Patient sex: M
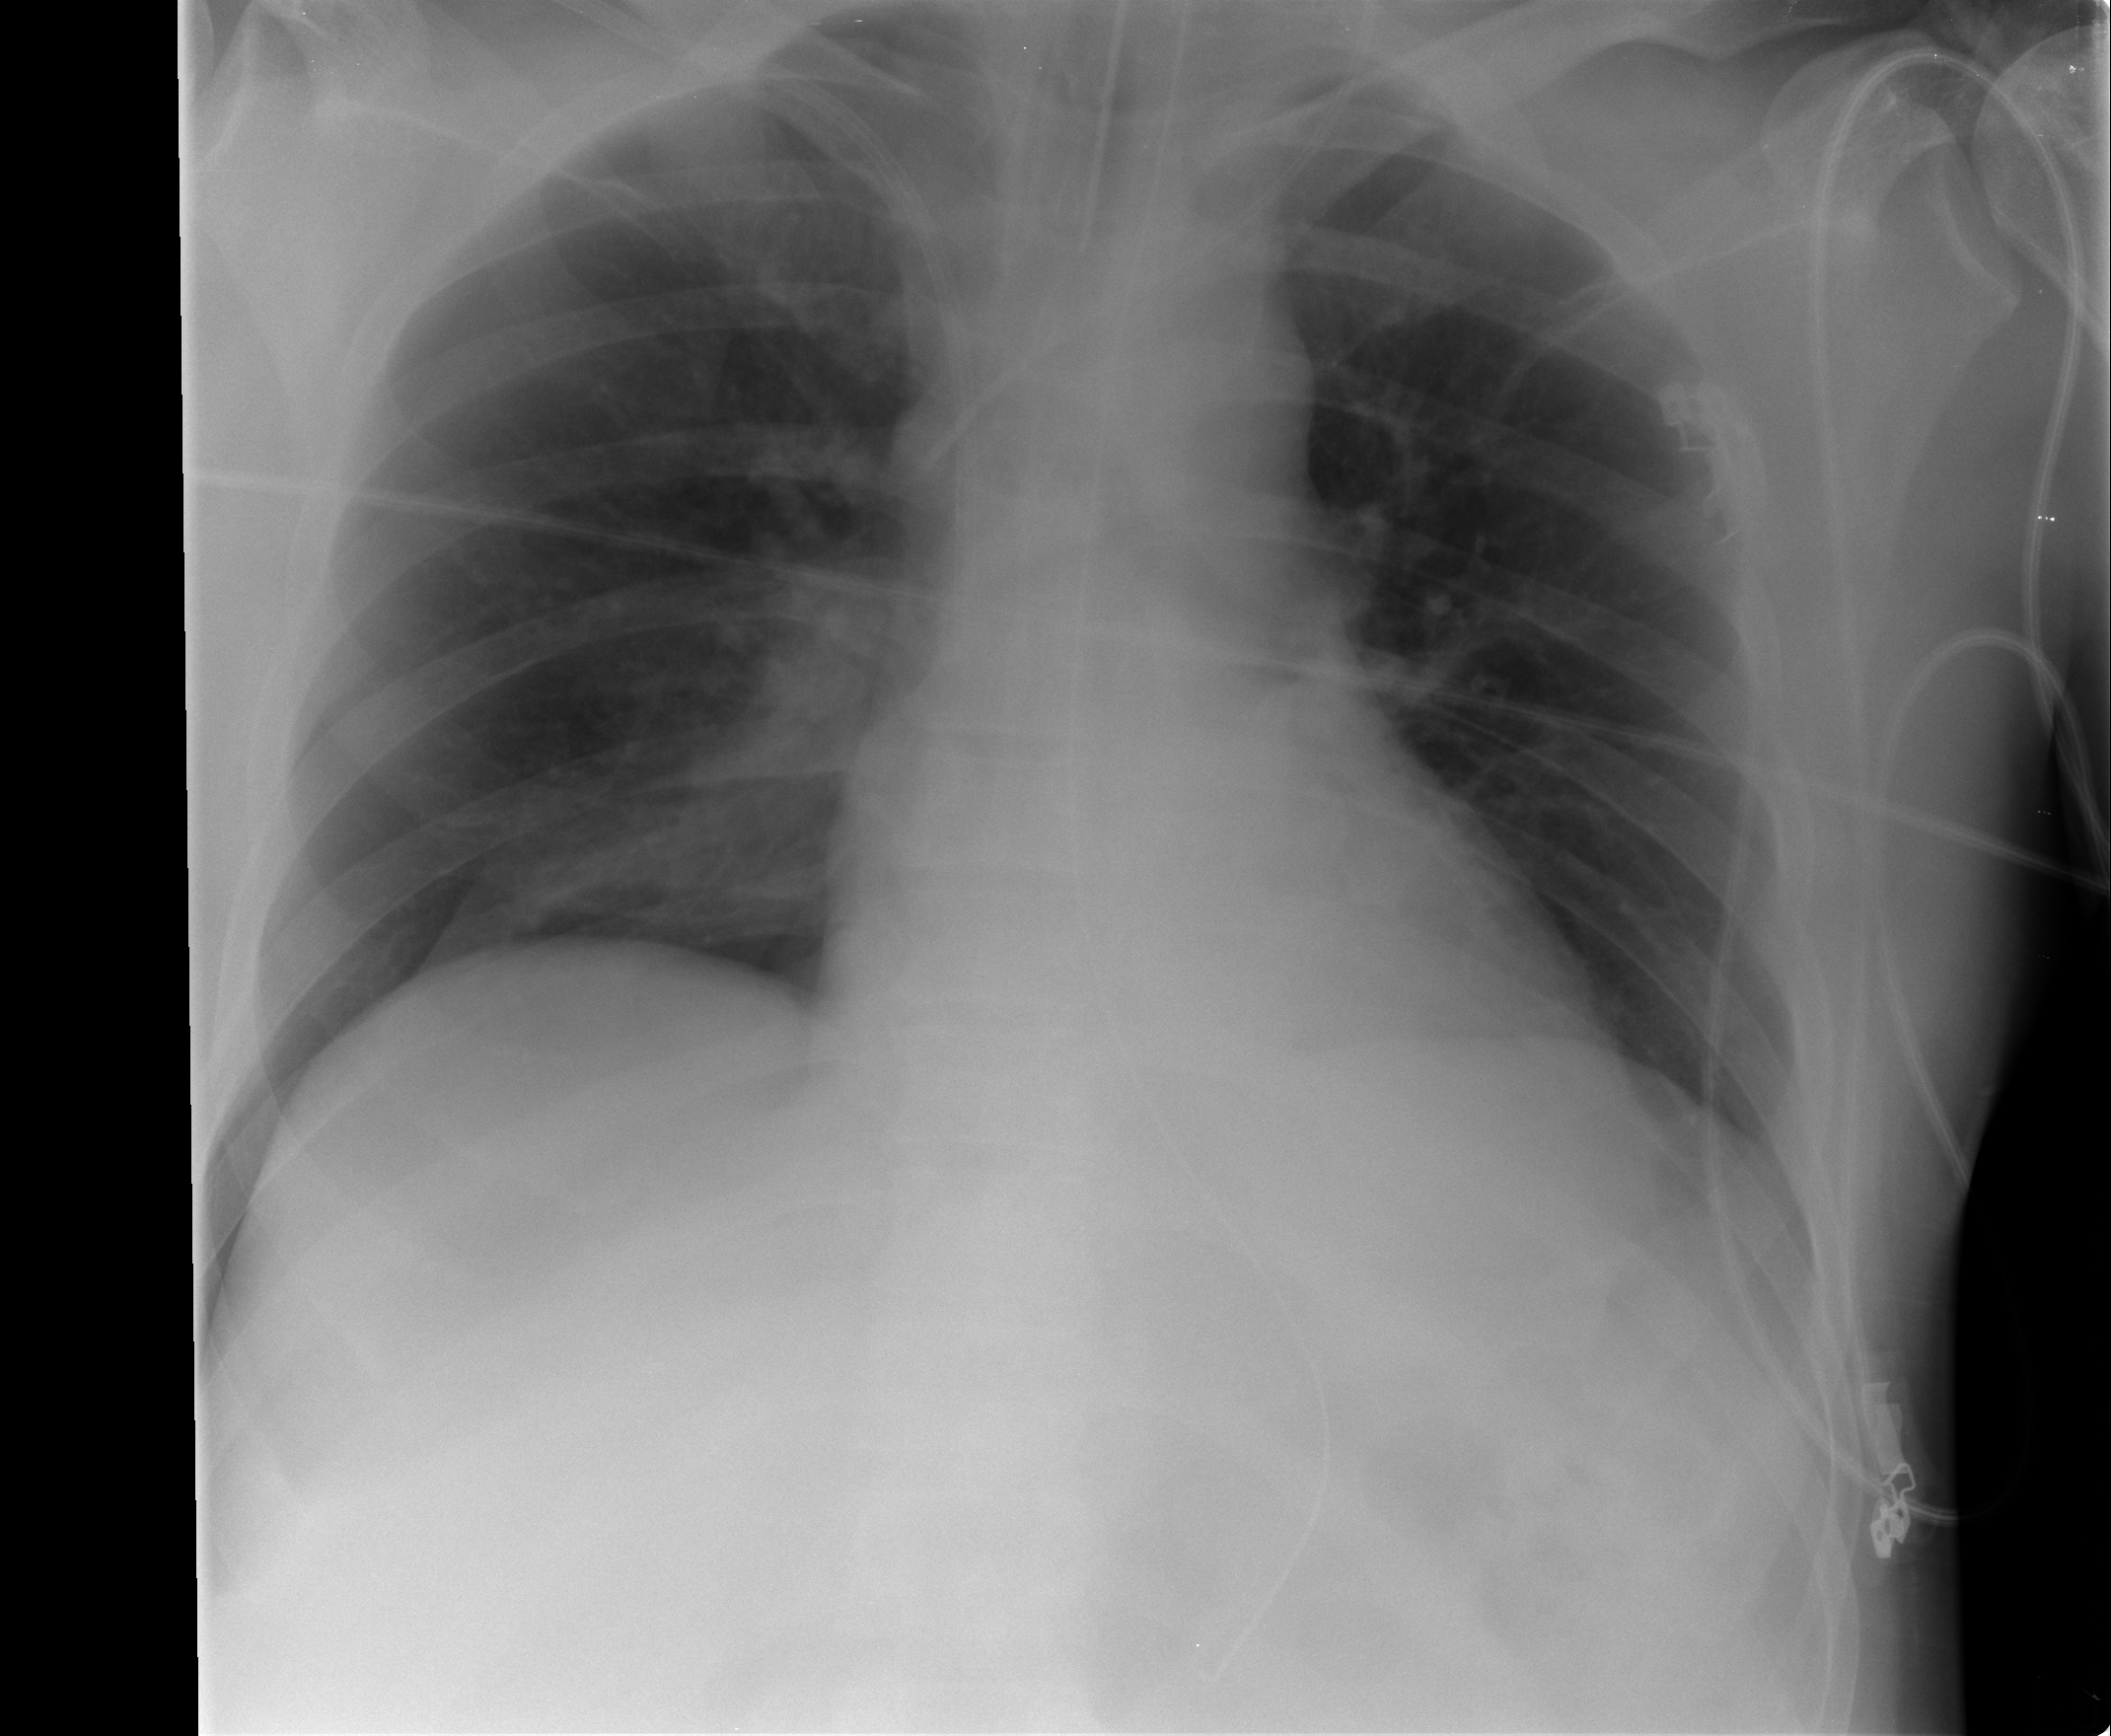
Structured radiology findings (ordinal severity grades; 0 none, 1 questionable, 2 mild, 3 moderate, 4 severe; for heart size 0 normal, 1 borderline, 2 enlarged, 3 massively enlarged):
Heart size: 0
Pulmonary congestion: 2
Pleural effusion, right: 0
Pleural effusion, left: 0
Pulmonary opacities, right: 0
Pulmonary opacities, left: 0
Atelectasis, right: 2
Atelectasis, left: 1